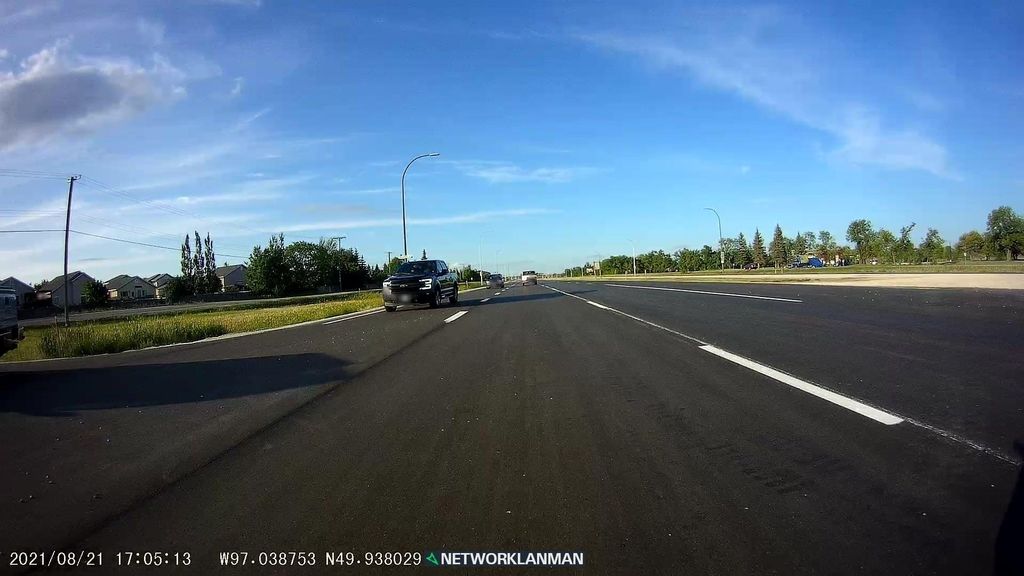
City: winnipeg